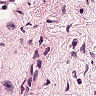
Metastatic tissue present: no